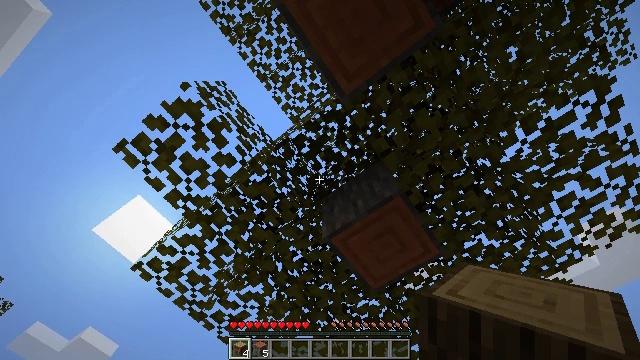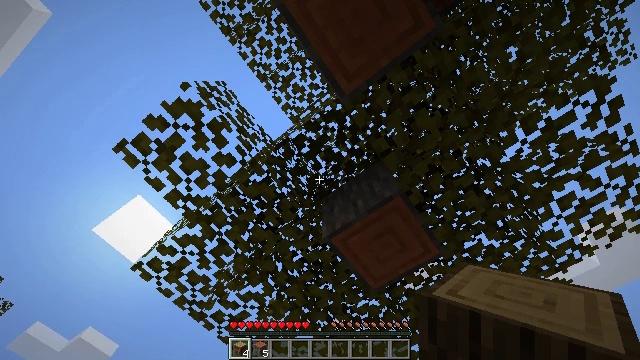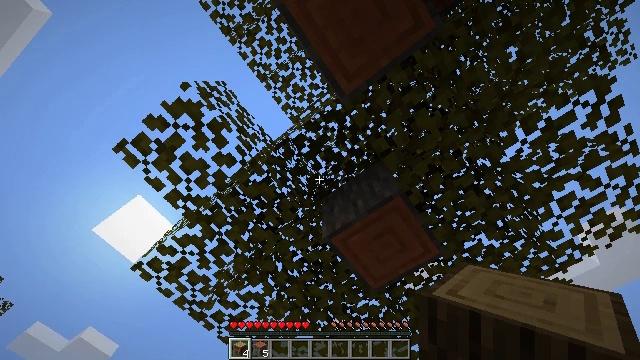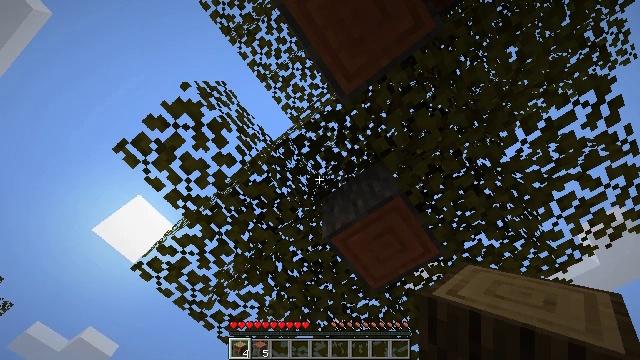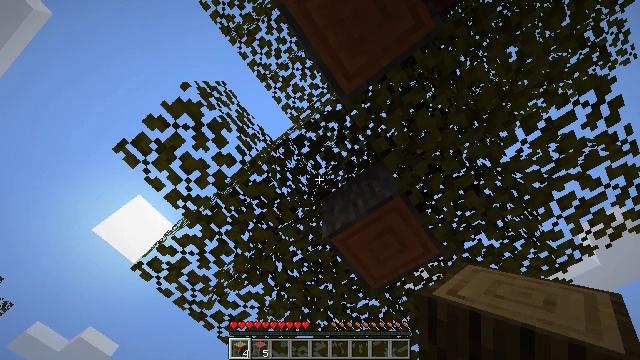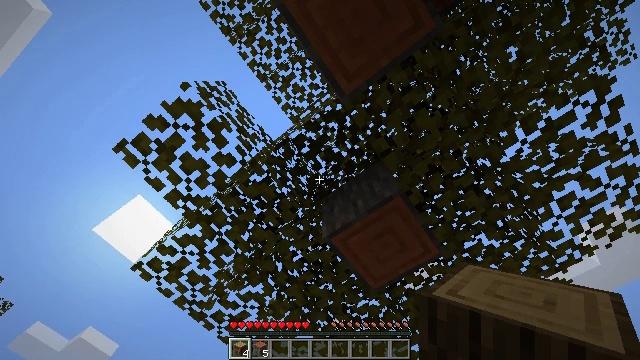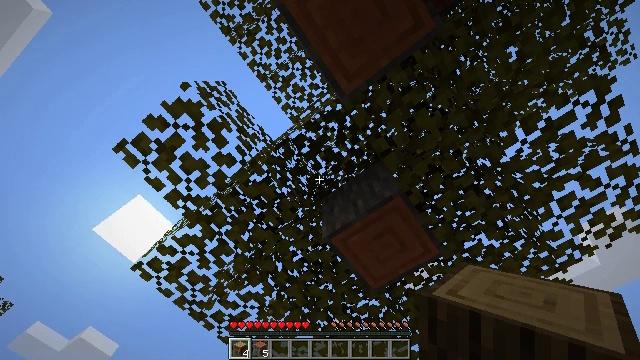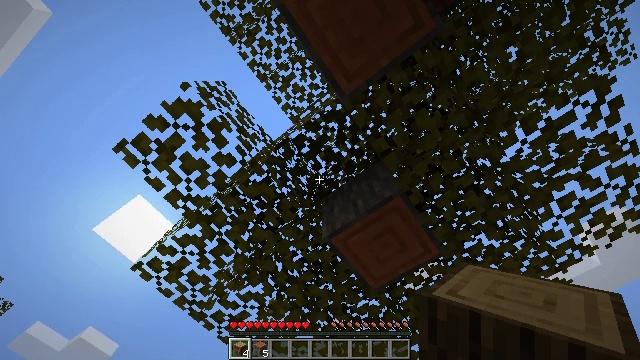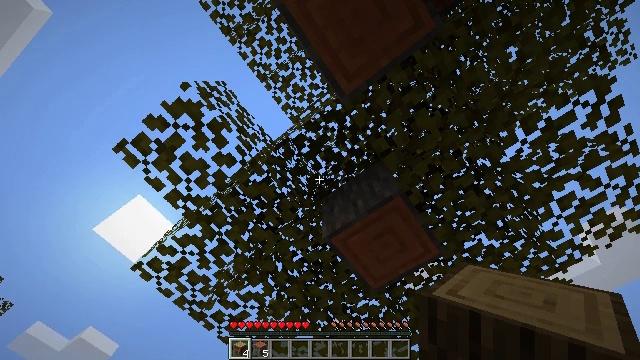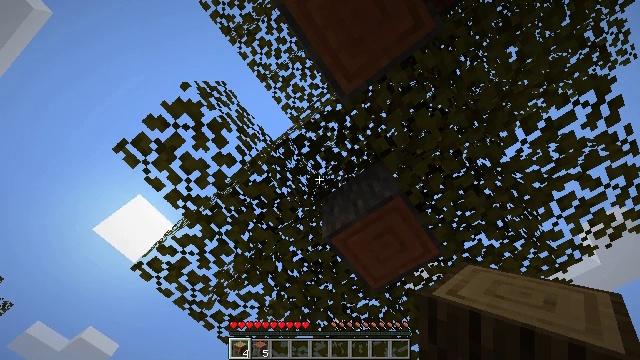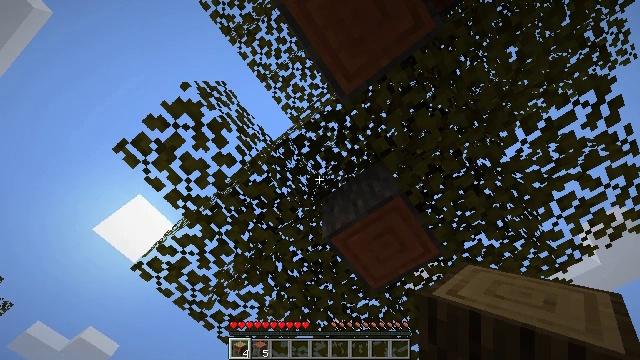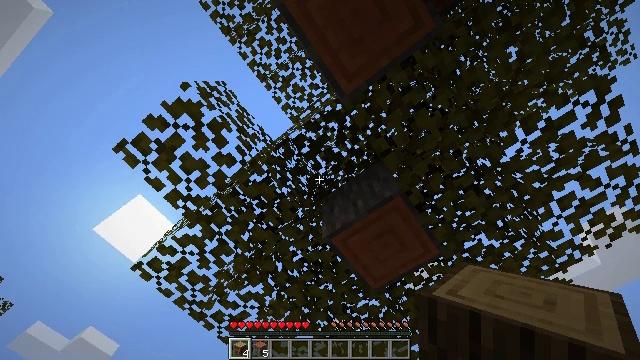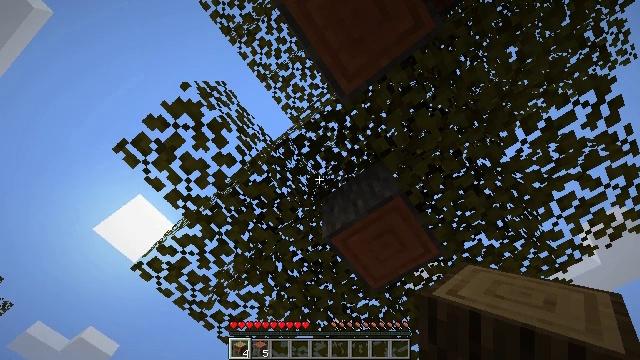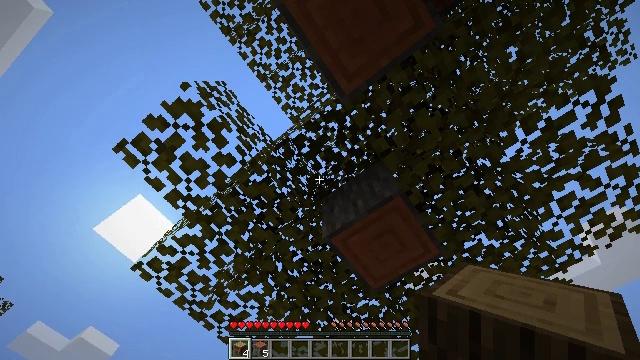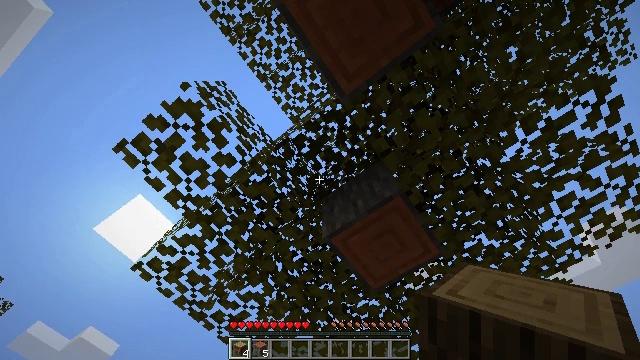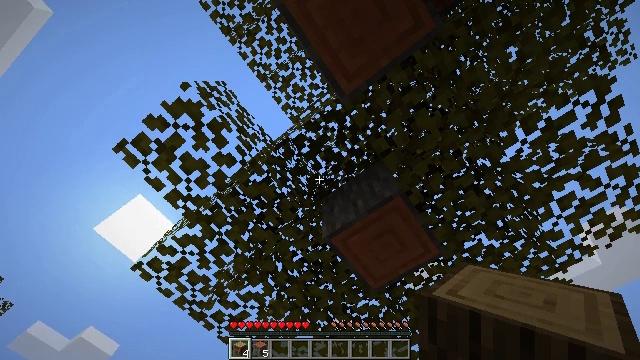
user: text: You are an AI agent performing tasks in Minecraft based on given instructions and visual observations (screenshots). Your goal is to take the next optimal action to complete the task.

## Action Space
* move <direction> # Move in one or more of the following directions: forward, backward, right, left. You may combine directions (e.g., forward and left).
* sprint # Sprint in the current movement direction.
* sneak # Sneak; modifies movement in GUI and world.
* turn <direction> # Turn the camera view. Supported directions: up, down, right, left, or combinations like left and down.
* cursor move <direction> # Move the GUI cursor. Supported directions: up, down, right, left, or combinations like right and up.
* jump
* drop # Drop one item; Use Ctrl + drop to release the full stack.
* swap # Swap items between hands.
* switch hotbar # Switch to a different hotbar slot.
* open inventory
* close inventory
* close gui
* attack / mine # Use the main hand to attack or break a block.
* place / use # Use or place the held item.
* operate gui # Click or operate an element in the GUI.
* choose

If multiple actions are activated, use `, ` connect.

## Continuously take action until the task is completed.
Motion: motion action
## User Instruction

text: Chop down the acacia log.
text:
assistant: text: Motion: no_op
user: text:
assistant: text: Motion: no_op
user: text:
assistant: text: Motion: no_op
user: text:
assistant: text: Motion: no_op
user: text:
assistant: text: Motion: no_op
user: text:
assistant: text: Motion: no_op
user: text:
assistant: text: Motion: no_op
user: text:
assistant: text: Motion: no_op
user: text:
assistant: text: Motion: no_op
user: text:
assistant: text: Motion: no_op
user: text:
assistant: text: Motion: no_op
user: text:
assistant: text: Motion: no_op
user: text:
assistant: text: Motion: no_op
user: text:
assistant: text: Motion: no_op
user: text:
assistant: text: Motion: no_op
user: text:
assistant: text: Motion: no_op
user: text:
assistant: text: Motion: no_op
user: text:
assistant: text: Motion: no_op
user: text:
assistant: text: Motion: no_op
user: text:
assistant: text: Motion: no_op
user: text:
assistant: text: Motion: no_op
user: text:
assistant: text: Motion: no_op
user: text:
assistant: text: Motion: no_op
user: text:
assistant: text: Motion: no_op
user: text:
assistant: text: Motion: no_op
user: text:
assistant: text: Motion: no_op
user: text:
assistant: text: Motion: no_op
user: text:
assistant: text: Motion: no_op
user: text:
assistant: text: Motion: no_op
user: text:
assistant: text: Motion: no_op